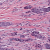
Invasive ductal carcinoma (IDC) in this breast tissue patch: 1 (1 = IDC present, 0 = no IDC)